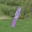
Label: 1